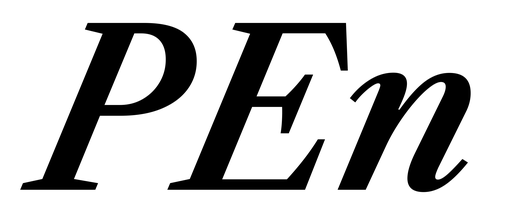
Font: LibreCaslonText-Italic_SemiBold_Italic